Interaction volume radius: 5 \u00c5
Interaction volume height: 50 \u00c5
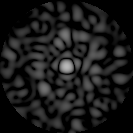
Disorder parameter: 0.8169